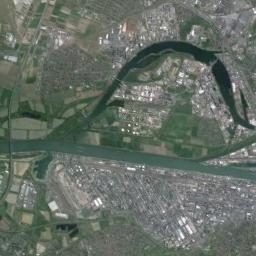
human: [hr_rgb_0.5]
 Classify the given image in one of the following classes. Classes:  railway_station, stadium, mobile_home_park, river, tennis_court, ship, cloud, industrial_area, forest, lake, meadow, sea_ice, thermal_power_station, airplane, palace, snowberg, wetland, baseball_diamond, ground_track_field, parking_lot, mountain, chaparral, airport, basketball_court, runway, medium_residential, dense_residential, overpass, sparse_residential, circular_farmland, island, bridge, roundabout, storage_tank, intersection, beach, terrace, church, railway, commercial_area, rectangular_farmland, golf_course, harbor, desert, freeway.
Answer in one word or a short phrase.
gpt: river